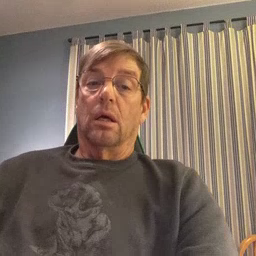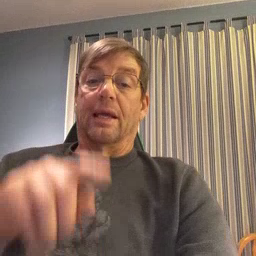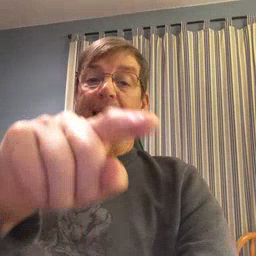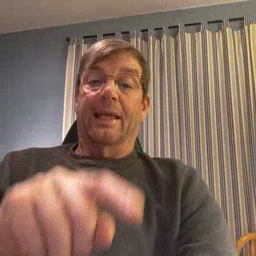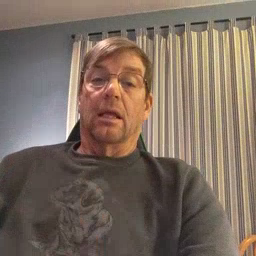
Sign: hesheit